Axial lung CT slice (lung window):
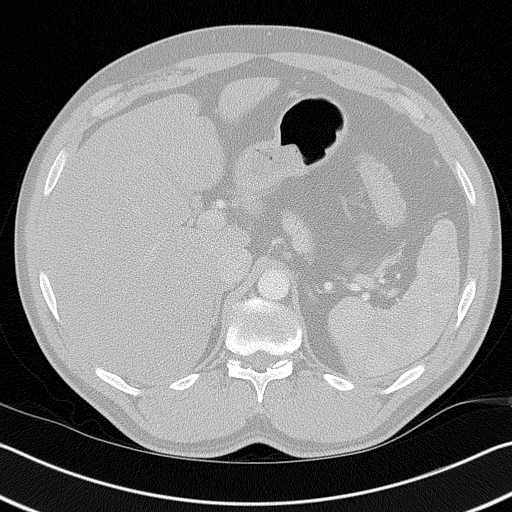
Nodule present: no